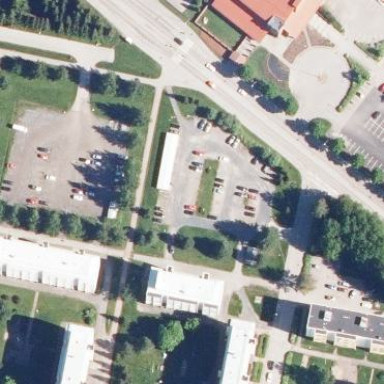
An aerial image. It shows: Parking area with unpaved surface.